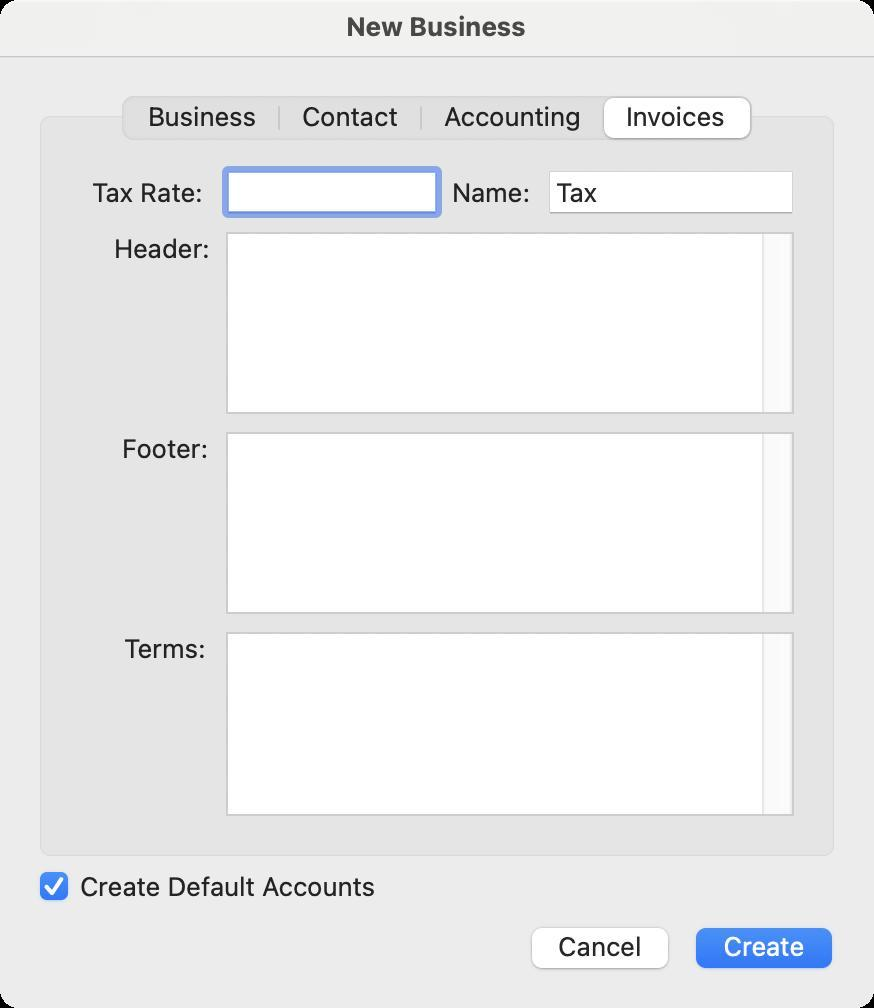
Accessibility tree:
{"name": "New_Business", "role": "AXWindow", "description": null, "role_description": "dialog", "value": null, "position": "645.00;161.00", "size": "437;504", "children": [{"name": "Create", "role": "AXButton", "description": null, "role_description": "button", "value": null, "position": "341.00;459.00", "size": "82;32", "children": []}, {"name": "Cancel", "role": "AXButton", "description": null, "role_description": "button", "value": null, "position": "259.00;459.00", "size": "82;32", "children": []}, {"name": "Create_Default_Accounts", "role": "AXCheckBox", "description": null, "role_description": "checkbox", "value": 1, "position": "18.00;434.00", "size": "175;18", "children": []}, {"name": null, "role": "AXTabGroup", "description": null, "role_description": "tab group", "value": "{\n    \"name\": \"Invoices\",\n    \"role\": \"AXRadioButton\",\n    \"description\": null,\n    \"role_description\": \"tab\",\n    \"value\": 1,\n    \"position\": \"302.00;47.00\",\n    \"size\": \"72;24\",\n    \"children\": []\n}", "position": "13.00;42.00", "size": "411;396", "children": [{"name": "Business", "role": "AXRadioButton", "description": null, "role_description": "tab", "value": 0, "position": "63.00;47.00", "size": "77;24", "children": []}, {"name": "Contact", "role": "AXRadioButton", "description": null, "role_description": "tab", "value": 0, "position": "140.00;47.00", "size": "71;24", "children": []}, {"name": "Accounting", "role": "AXRadioButton", "description": null, "role_description": "tab", "value": 0, "position": "211.00;47.00", "size": "91;24", "children": []}, {"name": "Invoices", "role": "AXRadioButton", "description": null, "role_description": "tab", "value": 1, "position": "302.00;47.00", "size": "72;24", "children": []}, {"name": null, "role": "AXStaticText", "description": null, "role_description": "text", "value": "Footer:", "position": "59.00;216.00", "size": "49;17", "children": []}, {"name": null, "role": "AXStaticText", "description": null, "role_description": "text", "value": "Terms:", "position": "60.00;316.00", "size": "48;17", "children": []}, {"name": null, "role": "AXScrollArea", "description": null, "role_description": "scroll area", "value": null, "position": "113.00;316.00", "size": "284;92", "children": [{"name": null, "role": "AXTextArea", "description": null, "role_description": "text entry area", "value": "", "position": "114.00;317.00", "size": "267;90", "children": []}, {"name": null, "role": "AXScrollBar", "description": null, "role_description": "scroll bar", "value": 1.0, "position": "381.00;317.00", "size": "15;90", "children": []}]}, {"name": null, "role": "AXStaticText", "description": null, "role_description": "text", "value": "Header:", "position": "55.00;116.00", "size": "53;17", "children": []}, {"name": null, "role": "AXScrollArea", "description": null, "role_description": "scroll area", "value": null, "position": "113.00;116.00", "size": "284;91", "children": [{"name": null, "role": "AXTextArea", "description": null, "role_description": "text entry area", "value": "", "position": "114.00;117.00", "size": "267;89", "children": []}, {"name": null, "role": "AXScrollBar", "description": null, "role_description": "scroll bar", "value": 1.0, "position": "381.00;117.00", "size": "15;89", "children": []}]}, {"name": null, "role": "AXStaticText", "description": null, "role_description": "text", "value": "Name:", "position": "224.00;88.00", "size": "45;17", "children": []}, {"name": null, "role": "AXTextField", "description": null, "role_description": "text field", "value": "Tax", "position": "274.00;85.00", "size": "123;22", "children": []}, {"name": null, "role": "AXStaticText", "description": null, "role_description": "text", "value": "Tax Rate:", "position": "44.00;88.00", "size": "64;17", "children": []}, {"name": null, "role": "AXTextField", "description": null, "role_description": "text field", "value": "", "position": "113.00;85.00", "size": "106;22", "children": []}, {"name": null, "role": "AXScrollArea", "description": null, "role_description": "scroll area", "value": null, "position": "113.00;216.00", "size": "284;91", "children": [{"name": null, "role": "AXTextArea", "description": null, "role_description": "text entry area", "value": "", "position": "114.00;217.00", "size": "267;89", "children": []}, {"name": null, "role": "AXScrollBar", "description": null, "role_description": "scroll bar", "value": 1.0, "position": "381.00;217.00", "size": "15;89", "children": []}]}]}, {"name": null, "role": "AXStaticText", "description": null, "role_description": "text", "value": "New Business", "position": "171.00;5.00", "size": "94;16", "children": []}]}